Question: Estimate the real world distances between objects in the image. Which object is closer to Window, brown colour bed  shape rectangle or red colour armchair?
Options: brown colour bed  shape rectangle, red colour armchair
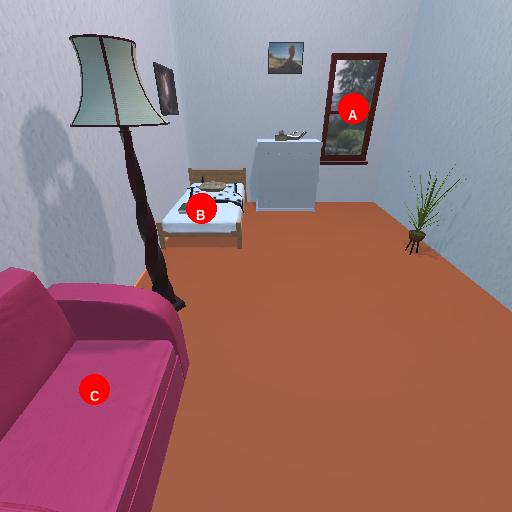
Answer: brown colour bed  shape rectangle